Question: What I mean is that when I collide with the side of an entity and want to jump, I cannot move right/left as I have a flag which prevents this when I collide with the entity on the right/left side, like so:

This is code code I use to detect collision:
'''
public void onCollision(Wrapper wrapper) {
if (horizontal_velocity == 0 && vertical_velocity == 0) {
return;
}
Entity e1 = wrapper.thisEntity; //the object we are controlling
Entity e2 = wrapper.otherEntity; //the object we are impacting with
Rectangle rect1 = wrapper.thisEntityRectangle;
Rectangle rect2 = wrapper.otherEntityRectangle;
int e1y = (int) rect1.getY(), e1x = (int) rect1.getX(), e1w = (int) rect1.getWidth(), e1h = (int) rect1.getHeight();
int e2y = (int) rect2.getY(), e2x = (int) rect2.getX(), e2w = (int) rect2.getWidth(), e2h = (int) rect2.getHeight();
e1x += e1w / 2;
e1w /= 2;
e1y += e1h / 2;
e1h /= 2;
//horizontal interaction -- x
/* ---+\\\+---
* |------|
* | |
* e1 | e2 | e1
* | |
* |------|
* ---+\\\+---
*/
boolean touchingSide = false;
if(e1y > e2y && e1y < e2y + e2h) {
//touchingSide = true;
if(e1x > e2x - e1w && e1x < e2x) { //going right || hitting left side
collisionsHappening.put(wrapper.otherEntity.getID(), "right");
canMoveRight = false;
horizontal_velocity = 0;
setX(e2x - e1w*2);
}
if(e1x < e2x + e2w + e1w && e1x > e2x) { //going left || hitting right side
collisionsHappening.put(wrapper.otherEntity.getID(), "left");
canMoveLeft = false;
horizontal_velocity = 0;
setX(e2x + e2w);
}
}
//vertical interaction -- y
/*
* \| e1 | * \+--+------+--+ * \\| |\\
* \\| e2 |\\
* \\| |\\
* \+--+------+--+ * \| e1 | *
*/
if(e1x > e2x - e1w && e1x < e2x + e2w && !touchingSide) {
if(e1y + e1h > e2y && e1y < e2y) { //going down || hitting top side
collisionsHappening.put(wrapper.otherEntity.getID(), collisionsHappening.get(wrapper.otherEntity.getID()) + "|top");
setY(e2y - e1h * 2);
vertical_velocity = 0;
//readyNextTurn = true;
isFalling = false;
onGround = true;
}
if(e1y - e1h < e2y + e2h && e1y > e2y) { //going up || hitting bottom side
collisionsHappening.put(wrapper.otherEntity.getID(), collisionsHappening.get(wrapper.otherEntity.getID()) + "|bottom");
setY(e2y + e2h + e1h);
vertical_velocity = 0;
//readyNextTurn = true;
isFalling = false;
onGround = true;
}
}
}
'''
..and where the code is affected by the 'canMoveRight' and 'canMoveLeft' flags:
'''
public void key(int keyCode) {
try {
onEdge();
switch (keyList.get(keyCode)) {
...
case MOVE_RIGHT:
for(Entity e : objectsCollidingWith) { //check if still colliding, if not, reset variable canMoveLeft inorder to not impair movement
if(collisionsHappening.get(e.getID()) == "right") {
canMoveRightNextFrame = true;
}
}
canMoveLeft = true;
if (!canMoveRight && !canMoveRightNextFrame) break;
if(canMoveRightNextFrame) {
canMoveRightNextFrame = false;
System.out.println(canMoveRightNextFrame);
}
if (horizontal_velocity == 0) {
horizontal_velocity = getXDisplacement();
}
changeX(horizontal_velocity);
direction = "right";
//horizontal_velocity = 0;
break;
case MOVE_LEFT:
for(Entity e : objectsCollidingWith) { //check if still colliding, if not, reset variable canMoveLeft inorder to not impair movement
if(collisionsHappening.get(e.getID()) == "left") {
canMoveLeftNextFrame = true;
}
}
canMoveRight = true;
if (!canMoveLeft && !canMoveLeftNextFrame) {
break;
}
canMoveLeftNextFrame = canMoveLeftNextFrame ? true : false; //if true, make false
if (horizontal_velocity == 0) {
horizontal_velocity = getXDisplacement();
}
changeX(-horizontal_velocity);
direction = "left";
//horizontal_velocity = 0;
break;
case JUMP:
jump();
}
} catch (NullPointerException e) {
//ignore - a key with no action pressed
}
}
'''
---
# What I have tried
When I look for collisions - not react to them as shown in the above code - I tried to implement a HashMap in which I put a String - either '"left"' or '"right"' - to the key Entity.getID() which returns a unique name, like so (after the lines of code that are relevant are '// <<<') :
'''
public Wrapper[] collisions(Entity thisEntity) {
ArrayList<Wrapper> wrappers = new ArrayList<Wrapper>();
Player p = null;
boolean isPlayer = thisEntity instanceof Player;
boolean onGround = false;
if (isPlayer) {
p = (Player) thisEntity;
}
try {
for (Entity e : getLevel().getEntities()) {
if (!thisEntity.equals(e)) {
collisionsHappening.put(e.getID(), ""); // <<<
objectsCollidingWith.add(e); // <<<
if (thisEntity.getRect().intersects(e.getRect())) {
wrappers.add(new Wrapper(thisEntity, e, thisEntity.getRect(), e.getRect(),
thisEntity.getRect().intersection(e.getRect())));
onGround = true;
//collisionsHappening.put(e.getID(), true);
//System.out.println("collision between " + e.getID() + " + " + thisEntity.getID());
}
}
}
} catch (Exception e) {
e.printStackTrace();
}
if (isPlayer) {
p.isTouching = onGround;
if (onGround) {
//System.out.println(onGround);
}
}
//Entity[] result = list.toArray(new Entity[1]);
return wrappers.toArray(new Wrapper[0]);
}
'''
This system relies on keeping a flag 1 frame after the collision ceases in-order to remove the flags 'canMoveRight' or 'canMoveLeft' in the lines of code
'''
for(Entity e : objectsCollidingWith) { //check if still colliding, if not, reset variable canMoveLeft inorder to not impair movement
if(collisionsHappening.get(e.getID()) == "left") {
canMoveLeftNextFrame = true;
}
}
canMoveRight = true;
if (!canMoveLeft && !canMoveLeftNextFrame) {
break;
}
if(canMoveLeftNextFrame) {
canMoveLeftNextFrame = false; //if true, make false
}
...
'''
...and same for the 'canMoveRight' flag...
---
However, this does not work, and I still cannot move mid-jump after I "scrape" the edge of an Entity unless I move in the opposite direction to "reset" the flag for the desired direction (line: 'case MOVE_RIGHT:' '...' 'canMoveLeft = true;' and 'case MOVE_LEFT:' '...' 'canMoveRight = true;'), as seen in the animation.
So, to conclude:
- - -
Thanks.
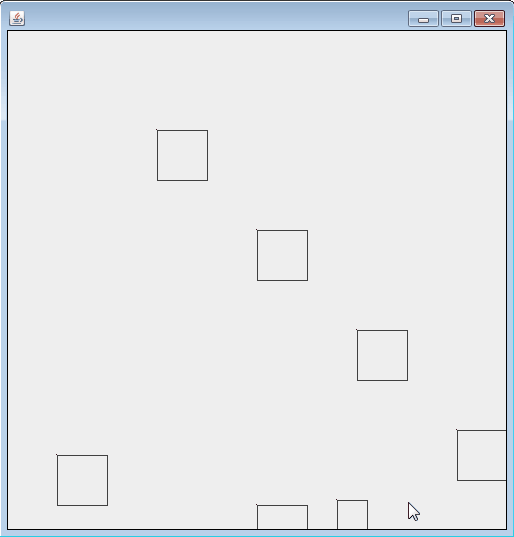
Answer: It is actually impossible to approach this problem in such an event driven way for a game more advanced then Snake. I recommend that you focus on a simple update loop which updates each entity. Each entity then updates their own velocity and then position. Then check for collision and handle response. The key event handlers should not have any logic and be simply changing flags which the entities can poll.
As for the the collision and response part, that is where the meat of a simple platform game engine lies, and there are many different approaches. In the modern world of off the shelf physics engines, e.g. Box2D, you could simply let the physics system handle things. But from the sounds of things, you are not looking for that and what you want is what I call logic based physics.
If your world and entities consist of axis aligned boxes, you can separate horizontal and vertical motion into two discrete steps, for each entity. For each axis, each object tries to move as far as it can for (depending on velocity and collisions) if the object hits something, generate a collision event and set the velocity to zero on that axis. Repeat for the other axis and you will have a simple platform game engine. For this method you will need to handle the state of two objects touching carefully due to floating point numerical error. I recommend doing collision detection with integers (in the scale of the screen coordinates).
If you are looking to have an environment and entities which are not restricted to the axis aligned boxes, then you will have to get more complex and no longer rely on simply handling X then Y movement to give you things like a box sliding on the floor or down a wall. In this case I suggest you keep track of what surface your entity is standing or walking on so that you can handle their movement differently in each state. When they are in the air, normal movement, but when they are on some surface, the movement is constrained to horizontal movement and the vertical position is adjusted to keep them on the surface. You then will need to detect when they change states.
I hope you find this helpful. It turns out that it is not an easy topic to Google. (Update loops, collision detection, physics of motion, numerical integration and the geometry of collision response are all easy to Google). Most programmers seem to just take the approach of keep fiddling with it till it works, and so it never gets documented well.
P.S. Implicit Euler integration method is fine for most games.